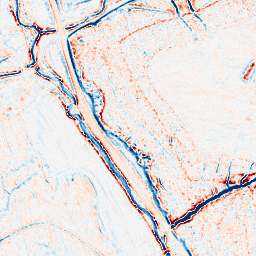
Category: edge_preserving
Decomposition family: bilateral
Decomposition parameters: d: 9
sigma_color: 150
sigma_space: 150
Upsampling method: quadratic
Upsampling parameters: scale: 8
Upsampling scale: 8